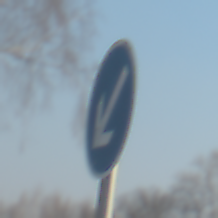
Verkehrszeichen: VorgeschriebeneVorbeifahrtLinks
Umgebung: Outdoor, Suburban
Tageszeit: MorningAfternoon
Wetter: PartlyCloudy
Licht: Natural
Jahreszeit: NotSpecified
Kontrast: HighContrast